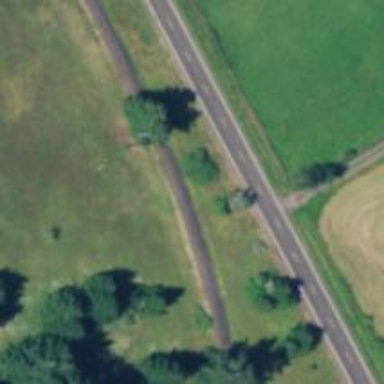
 which has been repurposed as rail-trail."